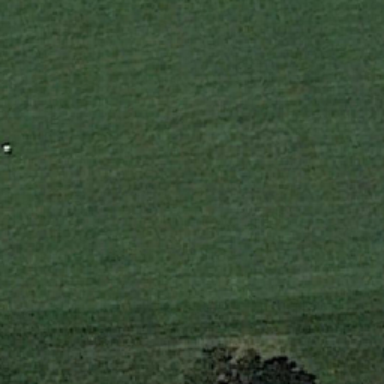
Grid pattern is in green grass .